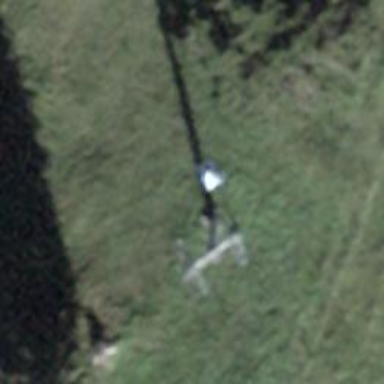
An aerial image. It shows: Pylon used for aerialway.